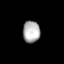
Tissue: lung
Cell type: Epithelial cells
Senescence score: 0.2192
Nuclear area (px): 366
Mean DAPI intensity: 175.579